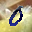
Label: 0